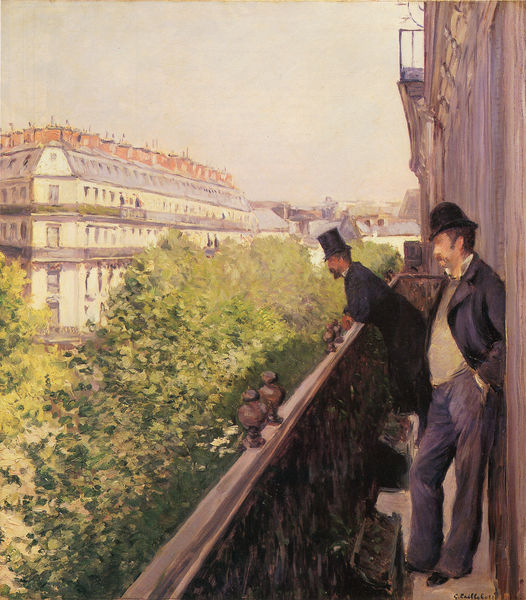
Titel: Un balcon, boulevard Haussmann, Ein Balkon, Boulevard Haussmann
Künstler: Gustave Caillebotte
Standort: Paris
Institution: (Privatbesitz)
Schlagwörter: baum, blätter, gemälde, hand, himmel, laub, mann, schatten, bäume, grün, impressionismus, landschaft, ocker, stadt, braun, fenster, frankreich, grau, hell, hut, hüte, licht, männer, paris, renoir, schwarz, strasse, szene, weiss, ausblick, blick, dach, gebäude, haus, park, rot, beige, herren, hochformat, rock, zylinder, anzug, bart, bärte, hemd, hose, jacke, schnurrbart, wand, architektur, falten, kragen, stehen, herr, hände, schauen, signatur, öl, horizont, häuser, natur, vögel, brüstung, büsche, sonne, mantel, stehend, personen, pflanzen, kamin, kamine, garten, aussicht, balkon, terrasse, farbig, sommer, ansicht, fassade, fassaden, perspektive, zwei, beobachten, zuschauer, hosen, dächer, schornsteine, ziegel, allee, violett, pause, sigantur, rand, caillebotte, ölgemälde, lehnen, frack, hotel, duktus, angelehnt, vasen, geländer, faltenwurf, warten, hemdkragen, baumkronen, frühling, balkone, betrachter, grossstadt, oben, melone, eckhaus, offen, hauswand, stockwerk, balustrade, tauben, bürgertum, tasche, anschauen, pinselduktus, spitzbart, betrachten, senkrecht, lässig, hosentasche, bürgerlich, diagonale, anlehnen, gegenüber, pullover, pulli, august, boulevard, etage, metropole, böume, august renoir, bowler, sonntagsanzug, hinunter, pulover, dácher, mämmer, gel¨nder, ölgemäld, zweimänner, 19. jahrhundert, angehnem